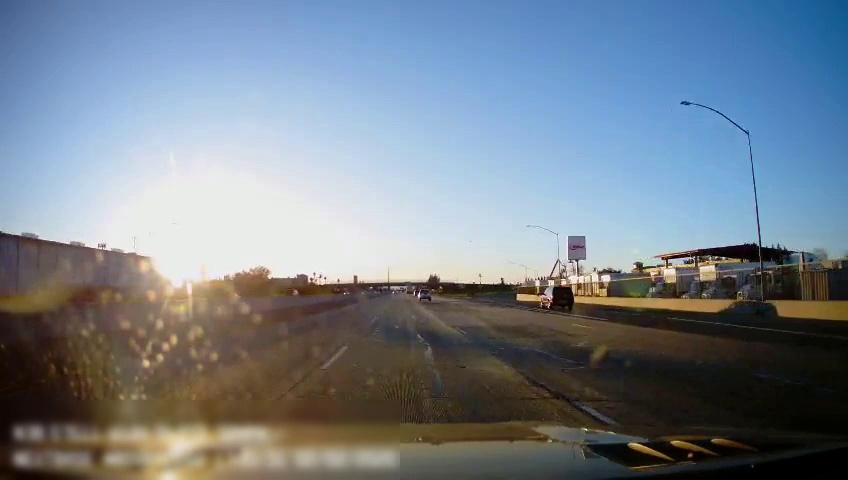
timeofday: Day
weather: Sunny
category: Drivable Space
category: Vehicles | Truck
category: Vehicles | SUV
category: Lanes | Current Lane
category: Lanes | Alternate Lane
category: Lanes | Alternate Lane
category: Lanes | Alternate Lane
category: Lanes | Alternate Lane
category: Lanes | Alternate Lane